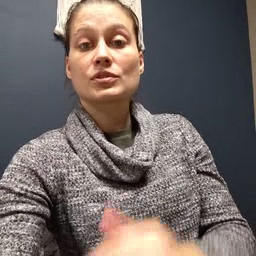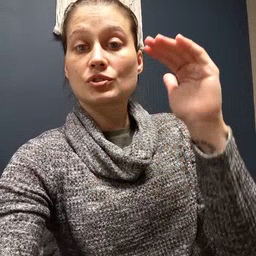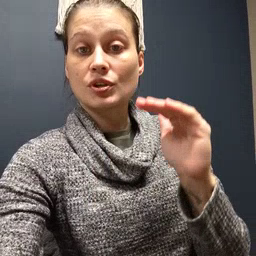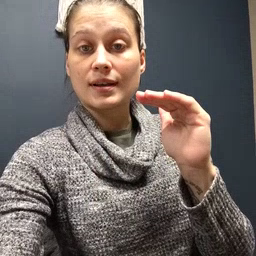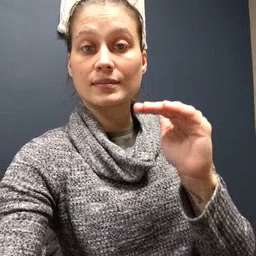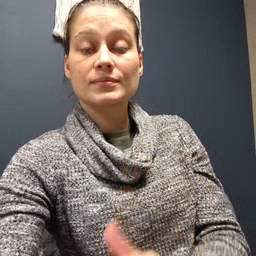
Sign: child